七年级 · 计数
（2020$\cdot$北京大兴初三一模）新冠肺炎疫情暴发后, 一场同时间赛跑、与病魔较量的战役随即打响. 在疫情防控一线, 除了广大医务工作者义无反顾、日夜奋战之外, 在另一条战线上，科研人员也
在加班加点、紧急攻关. 全国科技战线积极响应党中央号召, 科技、卫健等 12 个部门组成科研攻关组, 短短一个月的时间内就取得了积极进展. 3 月 13 日 $0-24$ 时, 31 个省（自治区、直辖市）和新疆生产建设兵团新增确诊病例 11 例 (数据不含港澳台)，新增疑似病例 17 例（数据不含港澳台）。如图是根据国家卫健委关于新型冠状病毒肺炎通报的数据（数据不含港澳台）绘制的统计图:根据以上信息，回答下列问题:

(1) 下列推断合理的是 \$ \qquad \$ .

(1)2月 15 日武汉新增确诊病例约为 1500 例; (2)从 2 月 23 日起到 3 月 13 日止, 武汉每日新增确诊病例都在 500 例以下; (3)从 2 月 23 日起到 3 月 13 日止, 全国每日新增疑似病例逐渐减少。(4)3 月 13 日湖北新增疑似病例不超过 17 例.

(2) 结合本题的信息及当前防疫形势, 说说你的感受.
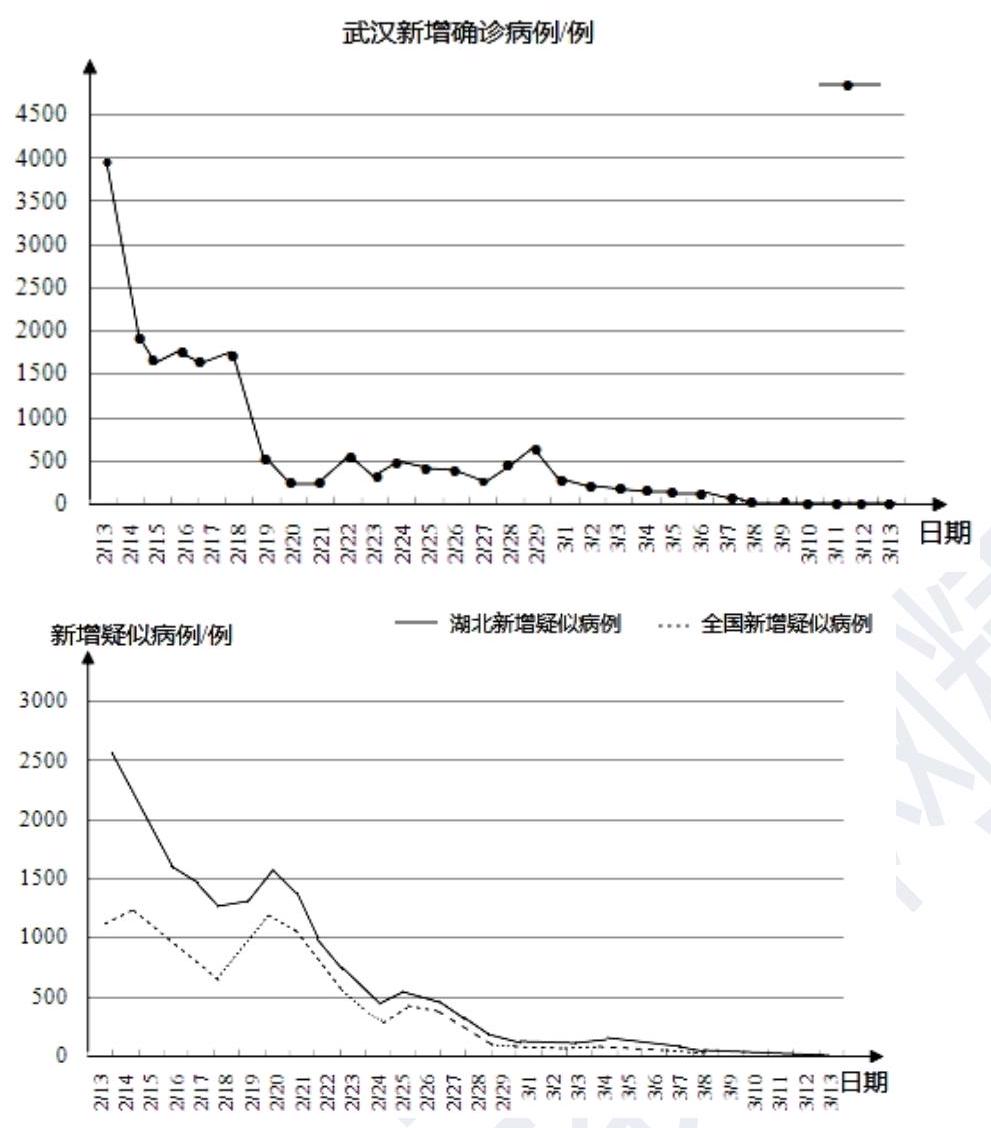
答案: (1) (1) 4); (2) 见解析.

【分析】（1）利用图中信息一一判断即可．（2）结合本题的信息及当前防疫形势，说说自己的感受即可.

【解析】（1）由图中信息可知：(1)2月 15 日武汉新增确诊病例约为 1500 例, 正确.

(2) 从 2 月 23 日起到 3 月 13 日止, 武汉每日新增确诊病例都在 500 例以下, 错误, 2 月 24 日前每日新增确诊病例都在 500 以上. (3) 从 2 月 23 日起到 3 月 13 日止, 全国每日新增疑似病例逐渐减少。错误,其中 2 月 18 日到 2 月 20 日是逐渐增加的．(4)3 月 13 日湖北新增疑似病例不超过 17 例．正确．故答
案为(1)(4).

（2）国内疫情防控科学有效，防控形势持续向好。相信中国一定能打赢这场战疫.
解析:  (1) (1) 4); (2) 见解析.

【分析】（1）利用图中信息一一判断即可．（2）结合本题的信息及当前防疫形势，说说自己的感受即可.

【解析】（1）由图中信息可知：(1)2月 15 日武汉新增确诊病例约为 1500 例, 正确.

(2) 从 2 月 23 日起到 3 月 13 日止, 武汉每日新增确诊病例都在 500 例以下, 错误, 2 月 24 日前每日新增确诊病例都在 500 以上. (3) 从 2 月 23 日起到 3 月 13 日止, 全国每日新增疑似病例逐渐减少。错误,其中 2 月 18 日到 2 月 20 日是逐渐增加的．(4)3 月 13 日湖北新增疑似病例不超过 17 例．正确．故答
案为(1)(4).

（2）国内疫情防控科学有效，防控形势持续向好。相信中国一定能打赢这场战疫.

【点睛】本题考查折线统计图, 解题的关键是读懂图象信息, 属于中考常考题型.